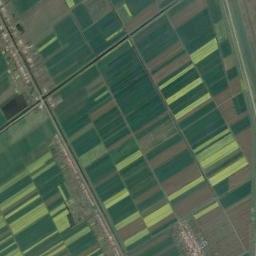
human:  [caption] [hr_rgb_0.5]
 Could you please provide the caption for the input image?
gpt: Many densely and neatly arranged dark green, light green and brown mixed rectangular farmlands of different sizes, Surrounded by villages .

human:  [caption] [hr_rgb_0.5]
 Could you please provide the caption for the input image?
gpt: Lots of rectangular farmlands of different colors are arranged in neat rows and some roads go through the farmlands .

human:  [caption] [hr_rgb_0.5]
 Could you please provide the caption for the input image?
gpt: There are some deep green and light green rectangular farmland .

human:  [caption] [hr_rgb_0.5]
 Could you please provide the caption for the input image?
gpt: There are many rectangular farmlands of different shades .

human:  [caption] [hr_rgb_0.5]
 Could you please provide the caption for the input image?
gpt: There are many green rectangular farmlands and some brown ones .